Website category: auto
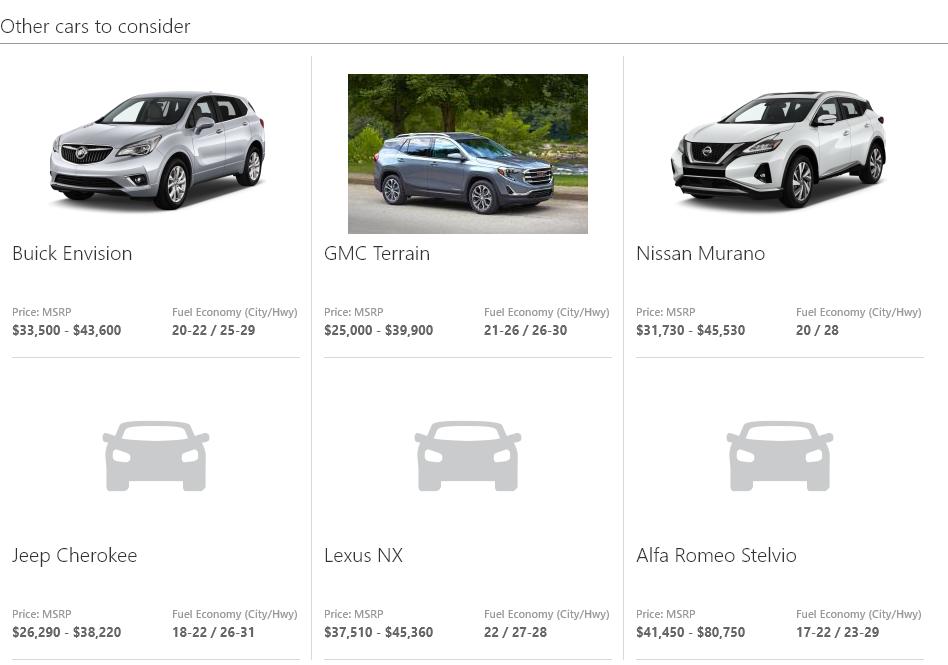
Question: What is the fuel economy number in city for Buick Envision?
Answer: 20-22

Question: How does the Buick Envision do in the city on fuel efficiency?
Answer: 20-22

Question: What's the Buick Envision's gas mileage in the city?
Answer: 20-22

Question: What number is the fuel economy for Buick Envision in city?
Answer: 20-22

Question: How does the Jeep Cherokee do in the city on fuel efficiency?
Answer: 18-22

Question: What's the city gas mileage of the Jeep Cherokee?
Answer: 18-22

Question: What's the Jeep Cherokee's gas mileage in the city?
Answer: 18-22

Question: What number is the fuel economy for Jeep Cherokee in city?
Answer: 18-22

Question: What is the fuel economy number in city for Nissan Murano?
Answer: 20

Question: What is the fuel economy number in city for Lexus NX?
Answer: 22

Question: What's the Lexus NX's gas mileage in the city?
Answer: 22

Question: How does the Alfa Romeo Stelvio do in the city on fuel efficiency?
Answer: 17-22

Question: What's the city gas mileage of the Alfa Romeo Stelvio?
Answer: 17-22

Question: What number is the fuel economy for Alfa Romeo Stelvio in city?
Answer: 17-22

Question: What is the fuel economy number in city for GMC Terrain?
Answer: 21-26

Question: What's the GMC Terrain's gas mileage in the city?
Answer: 21-26

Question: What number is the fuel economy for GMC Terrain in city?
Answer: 21-26

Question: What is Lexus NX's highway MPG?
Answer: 27-28

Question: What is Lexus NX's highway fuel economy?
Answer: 27-28

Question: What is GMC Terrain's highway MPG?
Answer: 26-30

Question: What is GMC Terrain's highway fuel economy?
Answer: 26-30

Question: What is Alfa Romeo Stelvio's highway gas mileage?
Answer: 23-29

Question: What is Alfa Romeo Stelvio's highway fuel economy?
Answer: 23-29

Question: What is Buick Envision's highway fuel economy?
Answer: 25-29

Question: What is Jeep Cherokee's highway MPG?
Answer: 26-31

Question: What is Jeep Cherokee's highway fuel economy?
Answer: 26-31

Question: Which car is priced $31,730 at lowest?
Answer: Nissan Murano

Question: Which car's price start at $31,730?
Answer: Nissan Murano

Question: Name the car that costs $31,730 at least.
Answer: Nissan Murano

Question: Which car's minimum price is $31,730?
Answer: Nissan Murano

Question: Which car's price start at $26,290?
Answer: Jeep Cherokee

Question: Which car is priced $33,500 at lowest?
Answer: Buick Envision

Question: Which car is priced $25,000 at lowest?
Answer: GMC Terrain

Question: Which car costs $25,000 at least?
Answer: GMC Terrain

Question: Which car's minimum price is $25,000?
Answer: GMC Terrain

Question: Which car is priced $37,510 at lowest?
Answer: Lexus NX

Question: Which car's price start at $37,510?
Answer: Lexus NX

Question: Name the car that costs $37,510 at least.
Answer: Lexus NX

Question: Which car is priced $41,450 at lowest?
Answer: Alfa Romeo Stelvio

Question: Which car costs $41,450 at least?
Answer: Alfa Romeo Stelvio

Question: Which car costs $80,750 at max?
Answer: Alfa Romeo Stelvio

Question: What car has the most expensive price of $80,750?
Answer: Alfa Romeo Stelvio

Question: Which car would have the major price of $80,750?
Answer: Alfa Romeo Stelvio

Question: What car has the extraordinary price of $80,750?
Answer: Alfa Romeo Stelvio

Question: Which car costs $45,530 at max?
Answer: Nissan Murano

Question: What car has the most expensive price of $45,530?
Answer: Nissan Murano

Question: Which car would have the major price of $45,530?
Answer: Nissan Murano

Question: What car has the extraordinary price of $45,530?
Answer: Nissan Murano

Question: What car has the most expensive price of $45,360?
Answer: Lexus NX

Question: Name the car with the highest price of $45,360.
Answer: Lexus NX

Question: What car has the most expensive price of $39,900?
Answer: GMC Terrain

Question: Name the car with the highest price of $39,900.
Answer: GMC Terrain

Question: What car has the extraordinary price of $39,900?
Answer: GMC Terrain

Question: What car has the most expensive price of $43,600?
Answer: Buick Envision

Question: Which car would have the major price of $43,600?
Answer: Buick Envision

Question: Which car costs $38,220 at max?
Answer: Jeep Cherokee

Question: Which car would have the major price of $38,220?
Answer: Jeep Cherokee

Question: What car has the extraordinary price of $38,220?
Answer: Jeep Cherokee

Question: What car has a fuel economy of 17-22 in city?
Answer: Alfa Romeo Stelvio

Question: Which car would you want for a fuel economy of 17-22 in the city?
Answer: Alfa Romeo Stelvio

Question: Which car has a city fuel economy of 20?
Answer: Nissan Murano

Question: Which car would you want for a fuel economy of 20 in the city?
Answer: Nissan Murano

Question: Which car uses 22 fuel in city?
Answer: Lexus NX

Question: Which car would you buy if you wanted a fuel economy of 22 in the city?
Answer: Lexus NX